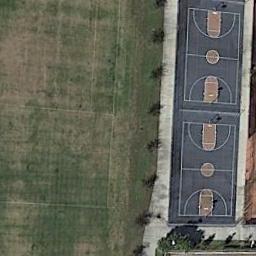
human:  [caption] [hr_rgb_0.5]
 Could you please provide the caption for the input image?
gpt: There are two blue basketball courts beside the grass .

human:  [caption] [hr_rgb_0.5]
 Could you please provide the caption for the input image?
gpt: Two basketball courts on the lawn and some trees beside .

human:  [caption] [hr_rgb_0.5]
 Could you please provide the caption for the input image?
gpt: The two basketball courts are next to the bare lawn .

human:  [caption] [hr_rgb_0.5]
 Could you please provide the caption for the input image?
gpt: There are two basketball courts next to the grass .

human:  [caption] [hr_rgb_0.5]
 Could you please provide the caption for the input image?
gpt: The grass is next to two basketball courts .